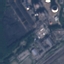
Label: Industrial